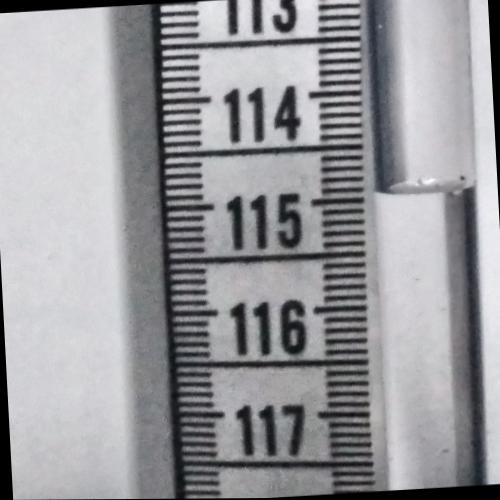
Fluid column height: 115.0 cm